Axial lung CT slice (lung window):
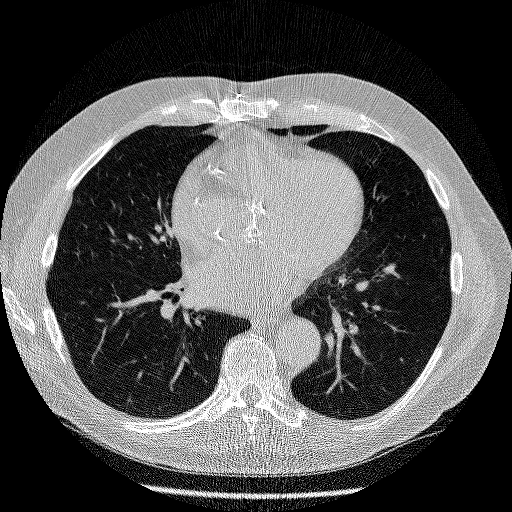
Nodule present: no